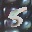
Label: 5